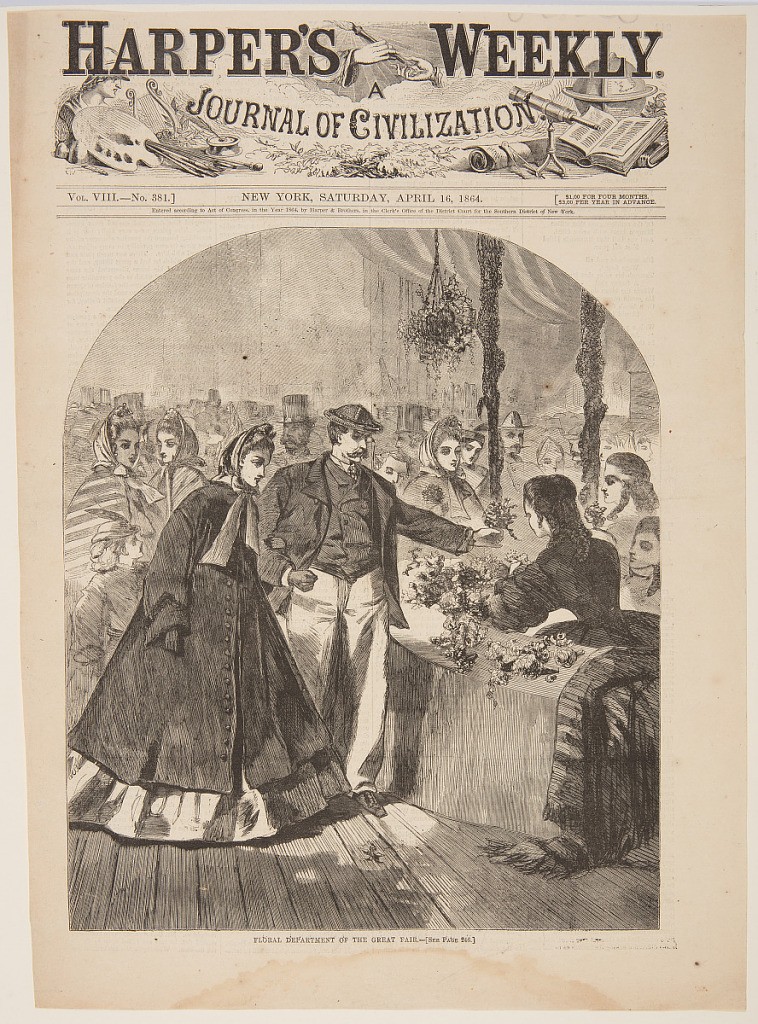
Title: Floral Department of the Great Fair
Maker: Winslow Homer, American, 1836–1910
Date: April 16, 1864
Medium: Wood engraving in black ink on paper
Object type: Print
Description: Ladies and gentlemen buying bouquets at a flower booth.